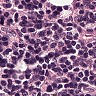
Metastatic tissue present: no